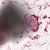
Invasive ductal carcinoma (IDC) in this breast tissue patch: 0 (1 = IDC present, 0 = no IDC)